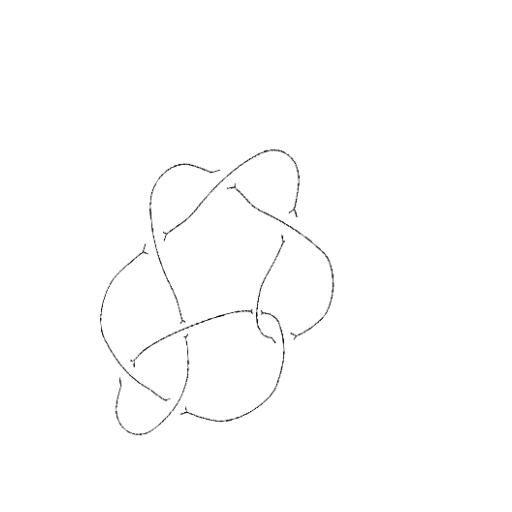
Crossing number: 8